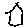
Label: hexagon